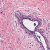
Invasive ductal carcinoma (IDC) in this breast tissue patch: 0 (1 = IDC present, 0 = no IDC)